Question: I have a table which stores chat messages for users. Every message is logged in this table. I have to calculate chat duration for a particular user.
Since there is a possibility that user is chatting at x time and after x+10 times he leaves chatting. After X+20 time, again user starts chatting. So the time period between x+10 and x+20 should not be accounted.
Table structure and sample data is as depicted. Different color represent two chat sessions for same user. As we can see that between 663 and 662 there is a difference of more than 1 hour, so such sessions should be excluded from the resultset. Final result should be 2.33 minutes.

'''
declare @messagetime1 as datetime
declare @messagetime2 as datetime
select @messagetime1=messagetime from tbl_chatMessages where ID=662
select @messagetime2=messagetime from tbl_chatMessages where ID=659
print datediff(second,@messagetime2,@messagetime1)
Result --- 97 seconds
declare @messagetime3 as datetime
declare @messagetime4 as datetime
select @messagetime3=messagetime from tbl_chatMessages where ID=668
select @messagetime4=messagetime from tbl_chatMessages where ID=663
print datediff(second,@messagetime4,@messagetime3)
Result -- 43 seconds
'''
Please suggest a solution to calculate duration of chat. This is one of the logic I could think of, in case any one of you has a better idea. Please share with a solution
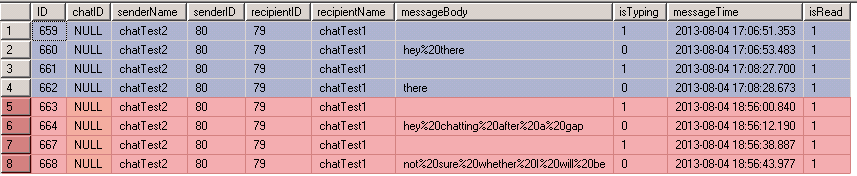
Answer: first need to calculate the gap between adjacent messages, if the gap of more than 600 seconds, so the time between these messages 0
'''
SELECT SUM(o.duration) / 60.00 AS duration
FROM dbo.tbl_chatMessages t1
OUTER APPLY (
SELECT TOP 1
CASE WHEN DATEDIFF(second, t2.messageTime, t1.messageTime) > 600
THEN 0
ELSE DATEDIFF(second, t2.messageTime, t1.messageTime) END
FROM dbo.tbl_chatMessages t2
WHERE t1.messageTime > t2.messageTime
ORDER BY t2.messageTime DESC
) o(duration)
'''
See demo on <URL>